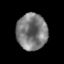
Tissue: prostate
Cell type: T cells
Senescence score: 0.3304
Nuclear area (px): 1092
Mean DAPI intensity: 122.873